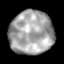
Tissue: lung
Cell type: Others
Senescence score: 0.187
Nuclear area (px): 1863
Mean DAPI intensity: 163.709